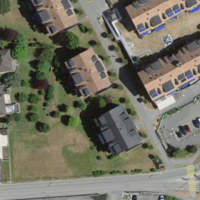
EUNIS habitat code: 57
Species observed at this site:
Sorbus aucuparia